Question: Is it necessary to write '<html>', '<head>' and '<body>' tags?
For example, I can make such a page:
'''
<!DOCTYPE html>
<meta http-equiv="Content-type" content="text/html; charset=utf-8">
<title>Page Title</title>
<link rel="stylesheet" type="text/css" href="css/reset.css">
<script src="js/head_script.js"></script><!-- this script will be in head //-->
<div>Some html</div> <!-- here body starts //-->
<script src="js/body_script.js"></script>
'''
And <URL> correctly separates head and body:

The <URL> says it's valid.
But I rarely see this practice on the web.
Is there a reason to write these tags?
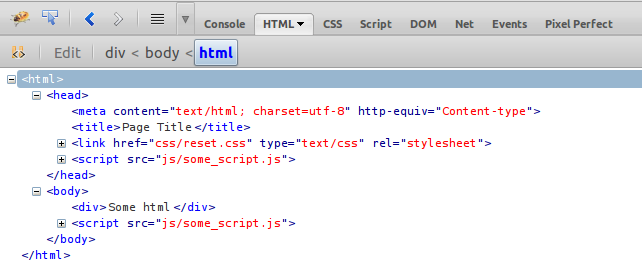
Answer: Omitting the 'html', 'head', and 'body' is certainly allowed by the HTML specifications. The underlying reason is that browsers have always sought to be consistent with existing web pages, and the very early versions of HTML didn't define those elements. When HTML first did, it was done in a way that the tags would be inferred when missing.
I often find it convenient to omit the tags when prototyping and especially when writing test cases as it helps keep the markup focused on the test in question. The inference process create the elements in exactly the manner that you see in Firebug, and browsers are pretty consistent in doing that.
But...
<URL> exhibits this. Suppose the markup is this:
'''
<!DOCTYPE html>
<title>Test case</title>
<form action='#'>
<input name="var1">
</form>
'''
You should (and do in other browsers) get a <URL> that looks like this:
'''
HTML
HEAD
TITLE
BODY
FORM action="#"
INPUT name="var1"
'''
But in Internet Explorer you get this:
'''
HTML
HEAD
TITLE
FORM action="#"
BODY
INPUT name="var1"
BODY
'''
<URL>
This bug seems limited to the 'form' start tag preceding any text content and any 'body' start tag.